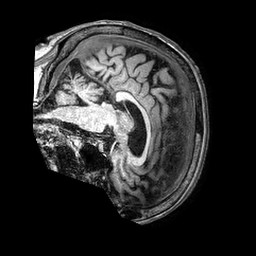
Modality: T1w
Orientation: sagittal
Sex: female
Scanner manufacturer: philips
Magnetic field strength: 3 T
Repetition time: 0.006779 s
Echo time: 0.003047 s